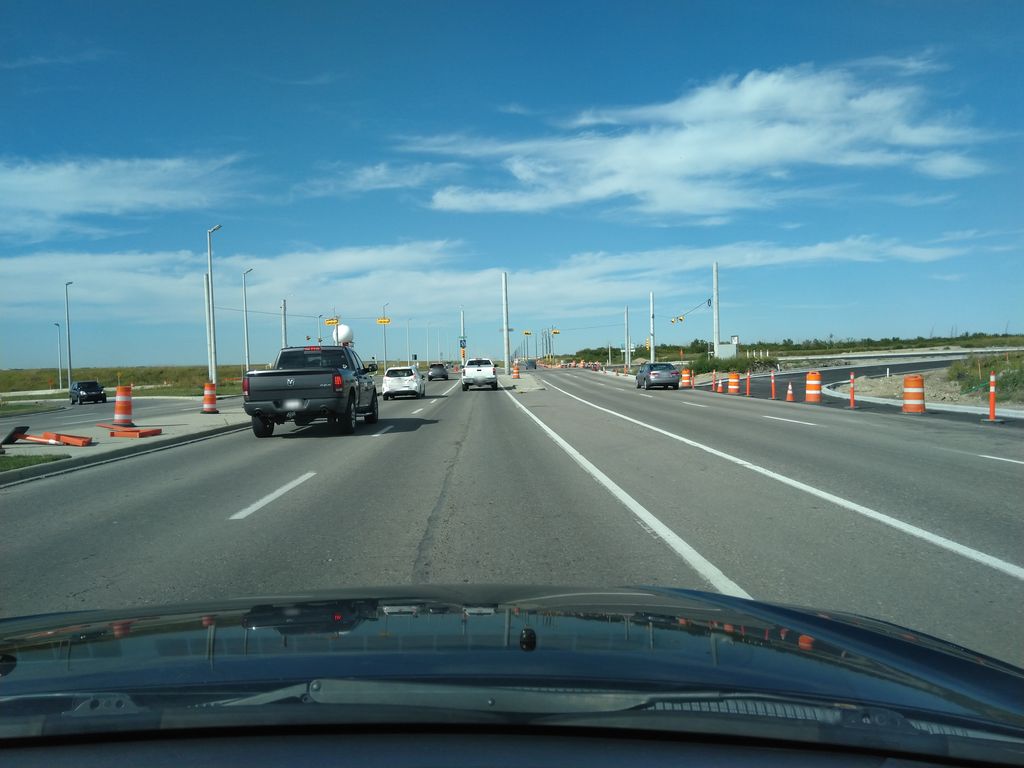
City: calgary